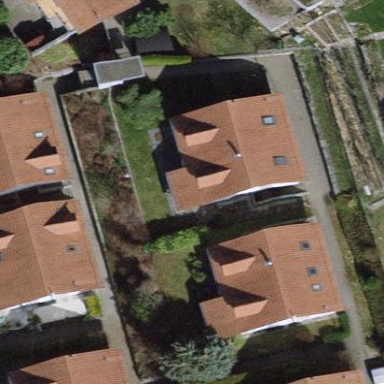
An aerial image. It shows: Detached building.